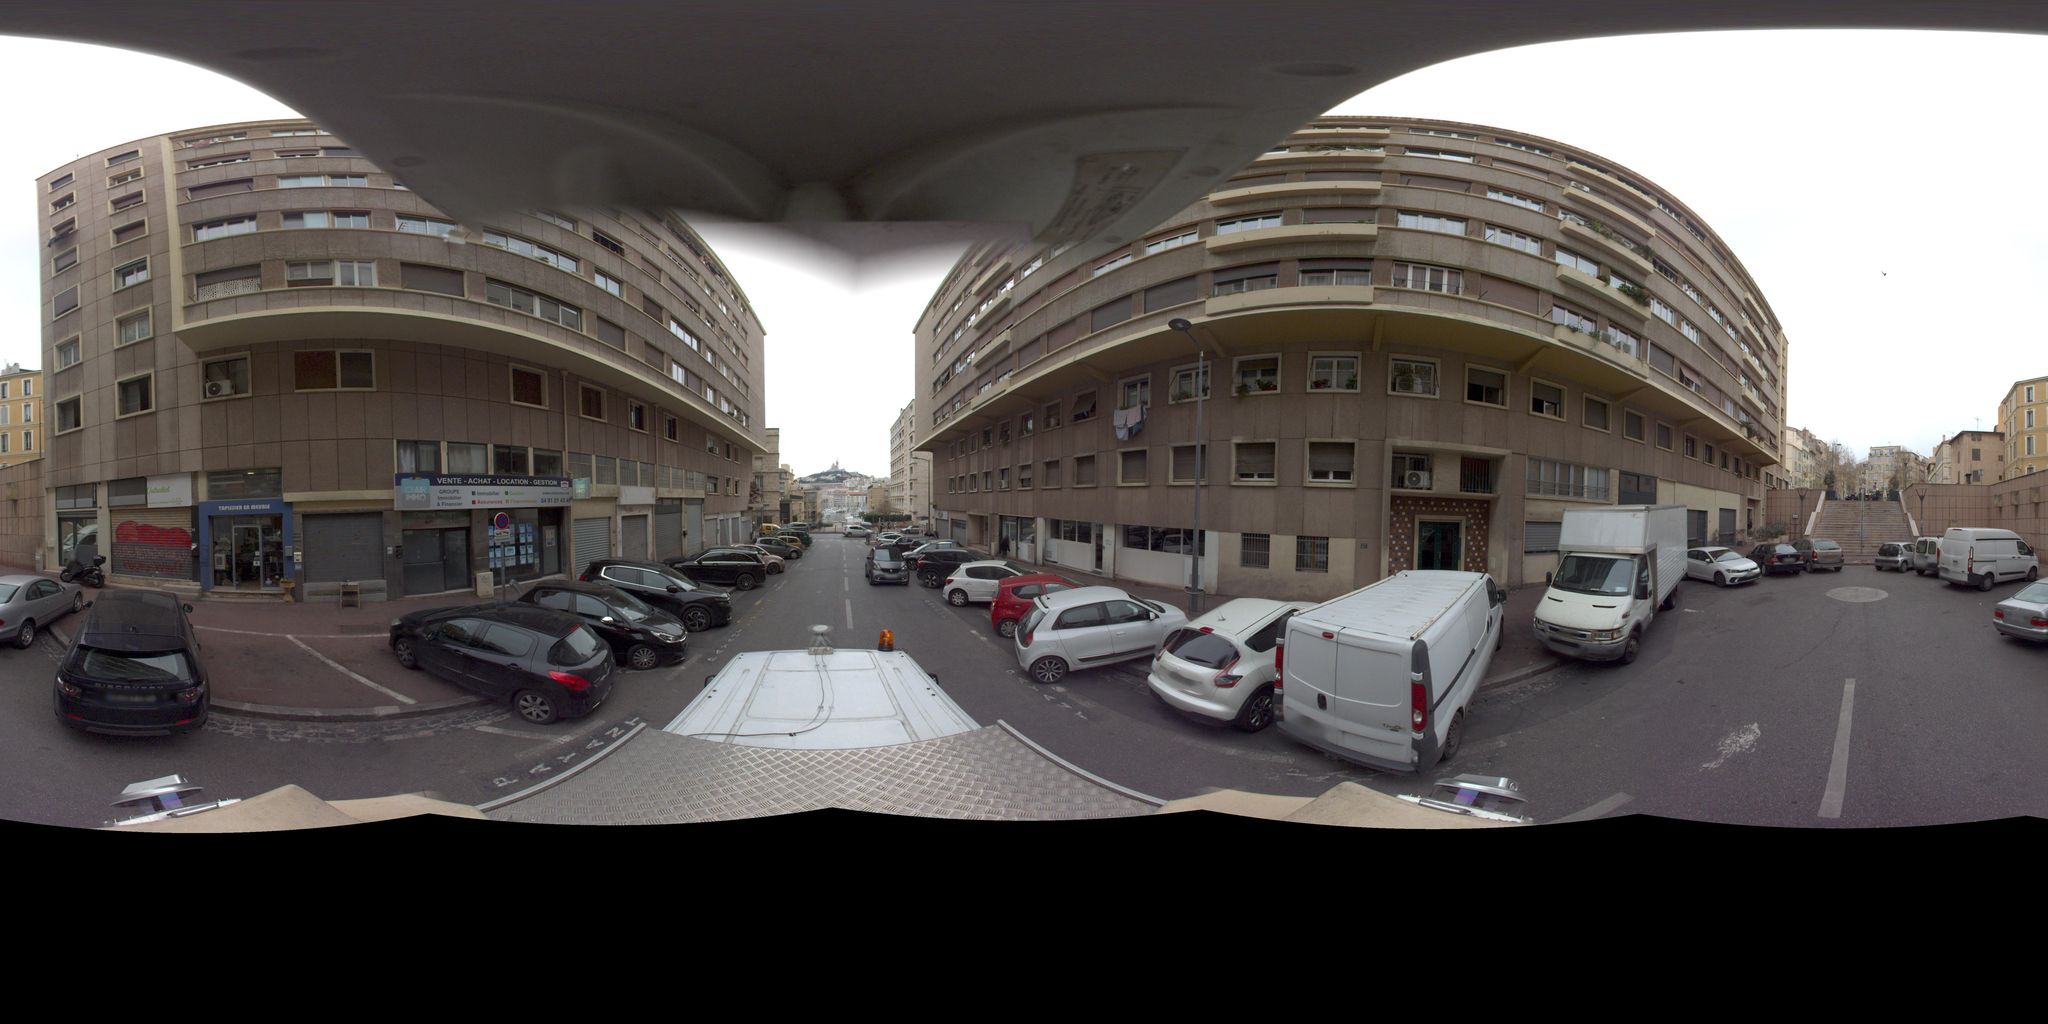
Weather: snowy
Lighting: day
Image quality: slightly poor
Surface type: driving surface
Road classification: steps, residential, pedestrian
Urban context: urban centre
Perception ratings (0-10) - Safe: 2.93, Lively: 7.72, Beautiful: 2.61, Boring: 0.93, Depressing: 6.2, Wealthy: 6.37